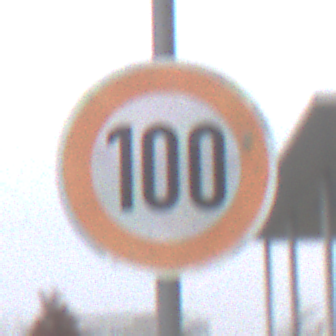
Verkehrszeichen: Geschwindigkeit100
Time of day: Midday
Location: Outdoor (Suburban)
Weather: Overcast
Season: NotSpecified
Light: Natural